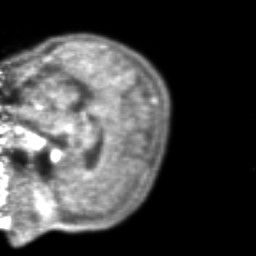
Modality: PET
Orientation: sagittal
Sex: female
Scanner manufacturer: ge